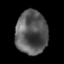
Tissue: lung
Cell type: Others
Senescence score: 0.2059
Nuclear area (px): 1352
Mean DAPI intensity: 89.186